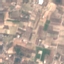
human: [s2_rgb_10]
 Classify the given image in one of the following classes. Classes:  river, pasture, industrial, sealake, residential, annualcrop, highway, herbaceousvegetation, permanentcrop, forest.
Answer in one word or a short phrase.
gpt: PermanentCrop